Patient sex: M
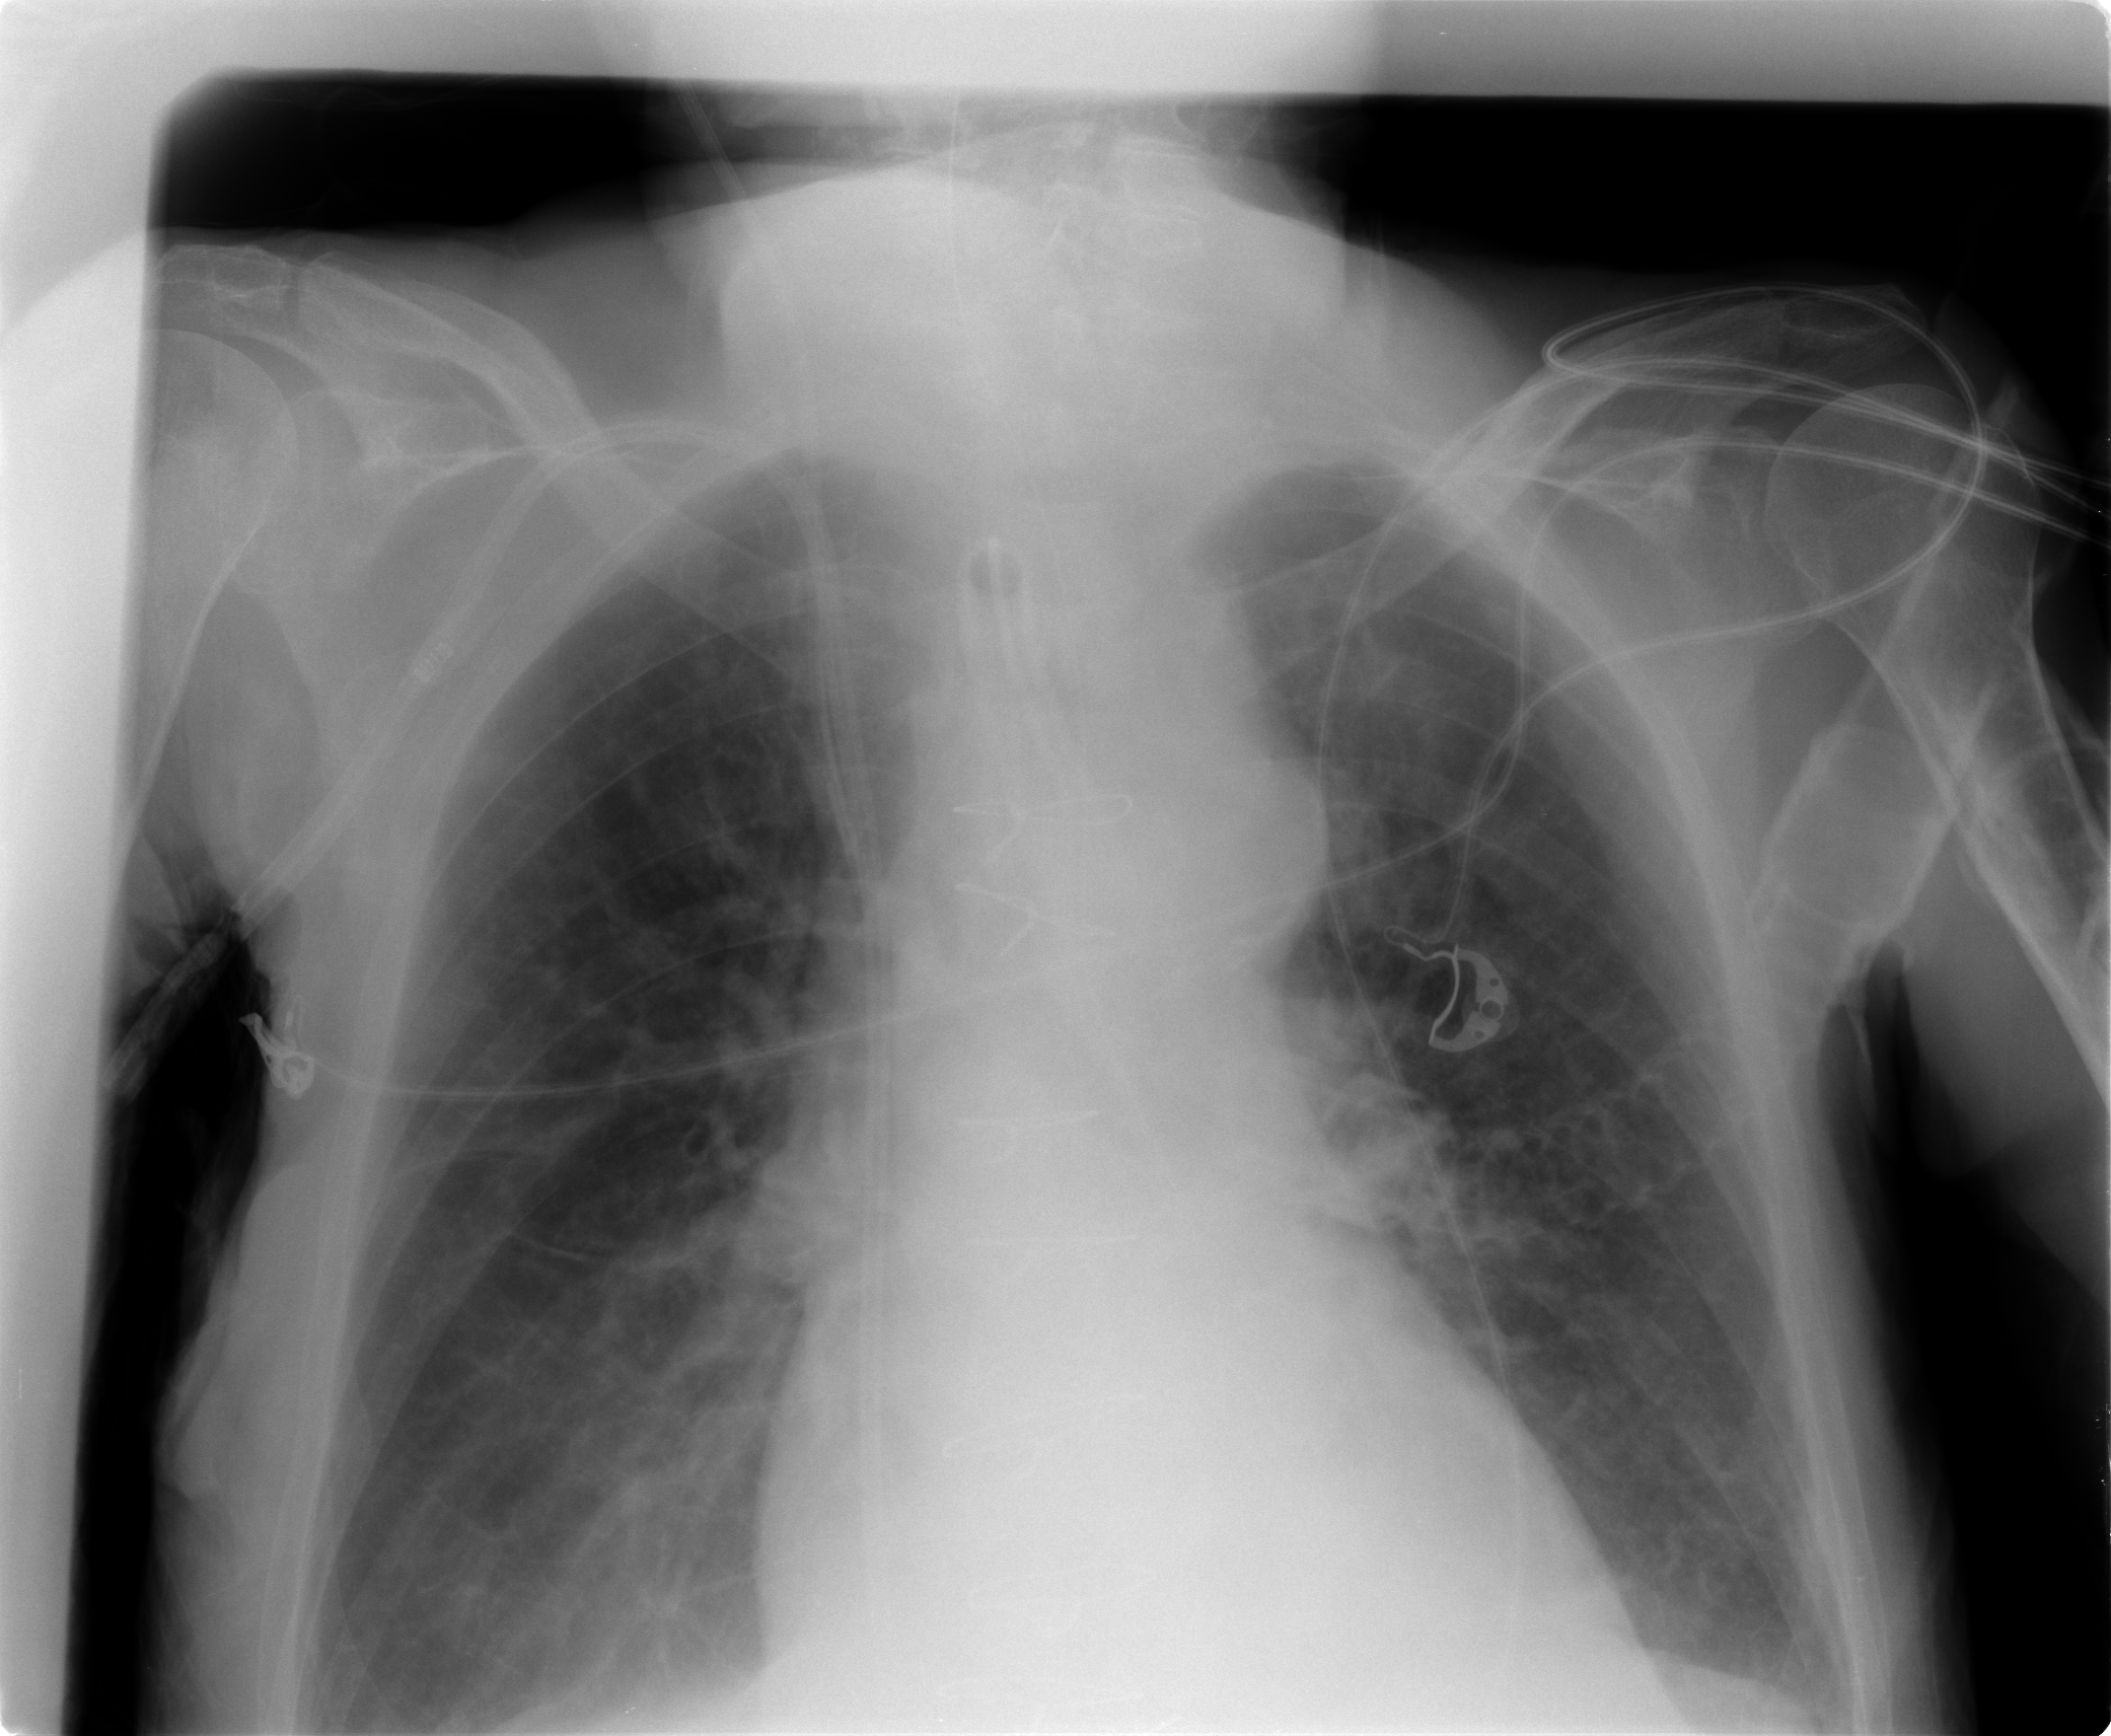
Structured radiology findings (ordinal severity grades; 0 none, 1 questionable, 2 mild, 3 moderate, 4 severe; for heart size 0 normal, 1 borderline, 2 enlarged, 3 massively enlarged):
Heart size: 2
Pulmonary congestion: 2
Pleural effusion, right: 1
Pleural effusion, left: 1
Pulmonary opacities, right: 0
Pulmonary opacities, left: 0
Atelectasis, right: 1
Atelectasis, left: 2